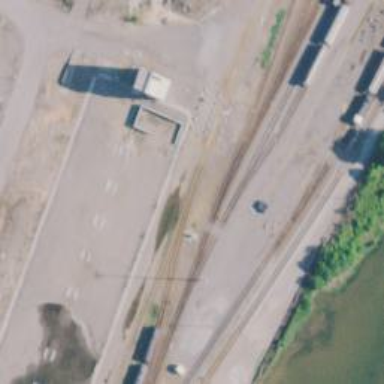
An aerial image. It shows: Rail spur service.